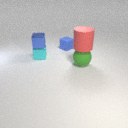
small blue metal cube above small cyan metal cube